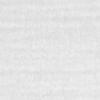
Label: no_change